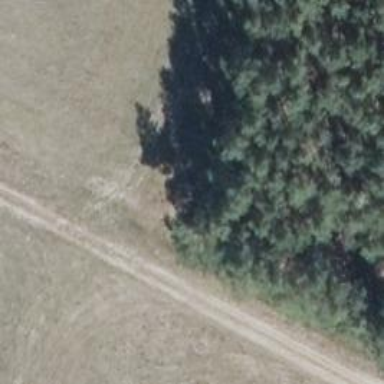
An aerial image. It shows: Hunting stand.